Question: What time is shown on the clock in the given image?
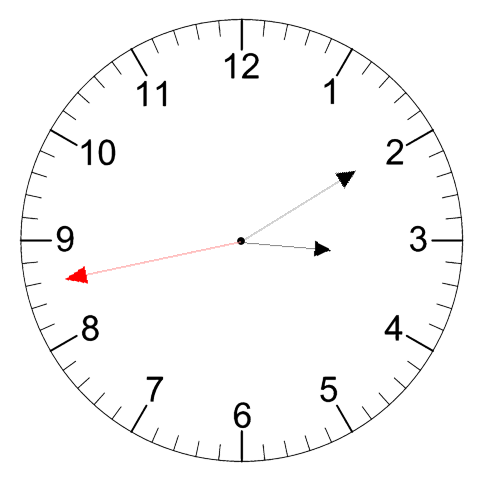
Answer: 03:09:43